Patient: sex F, age 22
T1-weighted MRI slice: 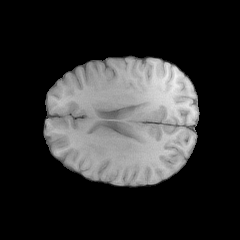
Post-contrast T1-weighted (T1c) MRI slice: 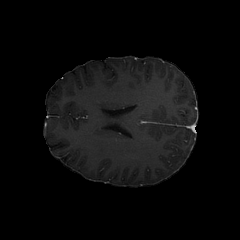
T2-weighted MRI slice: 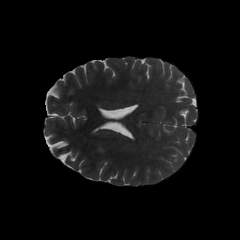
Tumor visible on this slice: yes
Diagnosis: Astrocytoma, IDH-mutant
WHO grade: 2